Question:
I have a generic class:
'''
public class NestedDict<T>: Dictionary<string, Dictionary<string, T> { }
'''
As shown in the picture, I can parse and access its 'BaseList' and find out its 'TypeArgumentList' is sitting there in debugger. However, I can not simply call 'baseType.Type.TypeArgumentList' to access it, because it is not a public member that I can access.
Normally, what is the correct way to access the 'TypeArgumentList' under 'Type' in my case? or any Type details in general?
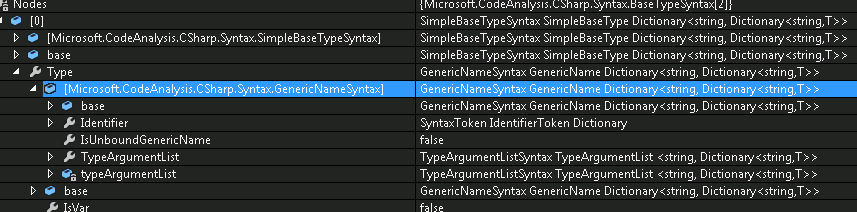
Answer: While you might know that 'baseType' is a generic type (So a 'GenericNameSyntax'), it isn't the only possible case so the objects in 'BaseList' are of a parent type ('TypeSyntax').
You only have to cast to access the 'TypeArgumentList' :
'''
var tree = CSharpSyntaxTree.ParseText("public class NestedDict<T>: Dictionary<string, Dictionary<string, T> { } ");
var cu = (CompilationUnitSyntax)tree.GetRoot();
var c = (ClassDeclarationSyntax)cu.ChildNodes().Single();
var baseDeclaration = (BaseTypeSyntax)c.BaseList.ChildNodes().Single();
var baseNameSyntax = (GenericNameSyntax)baseDeclaration.Type;
Console.WriteLine(baseNameSyntax.TypeArgumentList.Arguments[0].ToFullString());
Console.WriteLine(baseNameSyntax.TypeArgumentList.Arguments[1].ToFullString());
'''